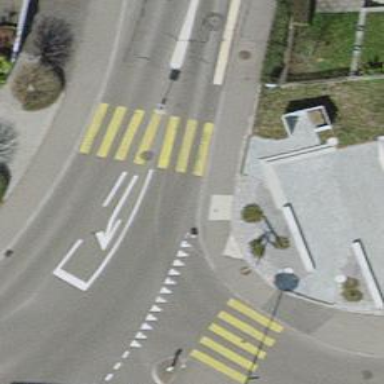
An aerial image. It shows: Marked crossing with pedestrian island.